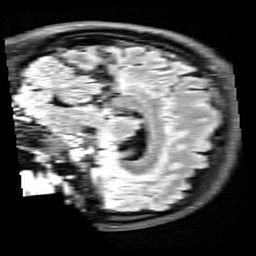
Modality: FLAIR
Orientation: sagittal
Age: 28
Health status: healthy
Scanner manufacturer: siemens
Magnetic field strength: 3 T
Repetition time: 9 s
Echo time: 0.088 s